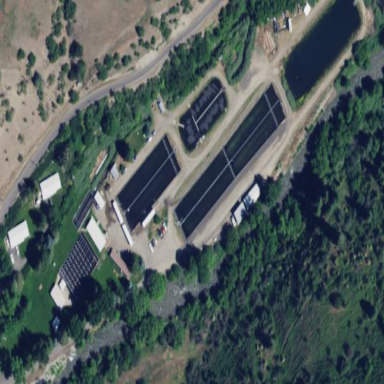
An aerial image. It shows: Area dedicated to aquaculture.